Question: I have a MySQL table in which one of the fields is 'variation' and type is 'float'. Its value is '0.2'. But when I query like 'WHERE variation = '0.2'' it is not showing the result, instead it returns null. What I am doing wrong?
'''
SELECT * FROM tbl_products
WHERE frequency BETWEEN '2' AND '3'
AND gain = '2'
AND gain_variation = '0.2'
AND noise = '2'
AND power = '10'
'''
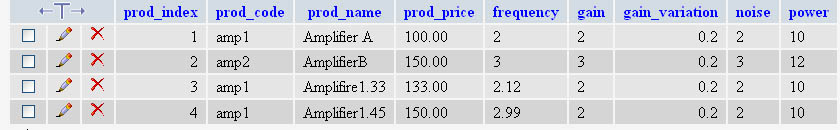
Answer: Remove the quotes around the number a try again.
eg 'WHERE variation = 0.2'
Edit: As Peeka pointed out, the quotes don't matter in MySQL.
Are you absolutely sure the value of the float is exactly 0.2 and there aren't significant digits that are getting rounded? Can you try using 'BETWEEN 0.19 AND 0.21' and seeing whether the row you're after gets returned (I know it's not an equivalent query and may return unwanted results but it will test whether the value is exactly 0.2 or whether it's rounded in the client).
: I'd wager it's because of the way MySQL stores floats - taken from their manual:
> Floating-point numbers sometimes cause confusion because they are approximate and not stored as exact values. A floating-point value as written in an SQL statement may not be the same as the value represented internally.
See here for more info: <URL>
It is recommended to use a range to filter instead of an equality, so if you use 'BETWEEN 0.19 AND 0.21' do you get the result you want?